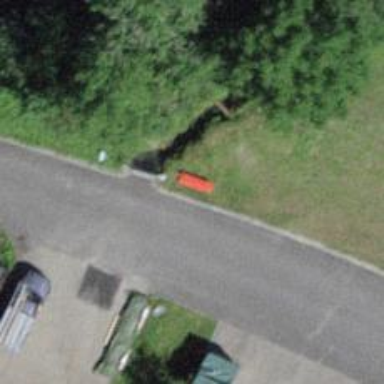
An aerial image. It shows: Bench.